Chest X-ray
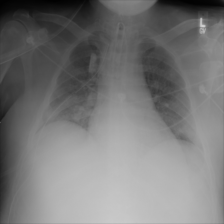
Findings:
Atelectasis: negative
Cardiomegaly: negative
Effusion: negative
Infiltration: negative
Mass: negative
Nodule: negative
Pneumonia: negative
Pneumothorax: negative
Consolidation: negative
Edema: negative
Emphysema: negative
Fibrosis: negative
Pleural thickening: negative
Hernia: negative